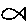
Label: fish